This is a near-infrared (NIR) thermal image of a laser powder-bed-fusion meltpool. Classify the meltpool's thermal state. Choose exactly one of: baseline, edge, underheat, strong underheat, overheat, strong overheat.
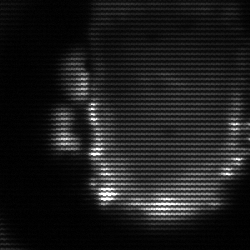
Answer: baseline